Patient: sex M, age 74
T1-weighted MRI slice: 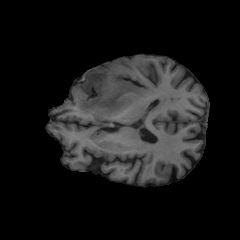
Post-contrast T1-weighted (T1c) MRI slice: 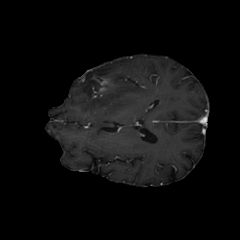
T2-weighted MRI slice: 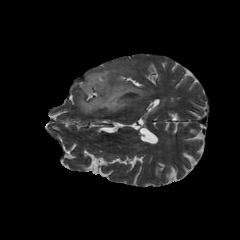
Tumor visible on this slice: yes
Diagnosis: Glioblastoma, IDH-wildtype
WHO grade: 4